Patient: sex M, age 55
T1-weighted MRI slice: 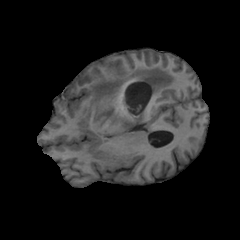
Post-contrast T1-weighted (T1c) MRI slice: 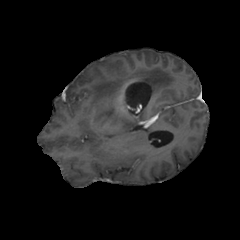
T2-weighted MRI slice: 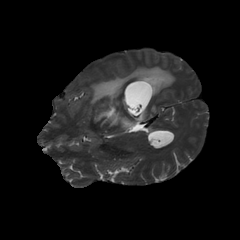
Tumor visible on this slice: yes
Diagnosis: Glioblastoma, IDH-wildtype
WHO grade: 4